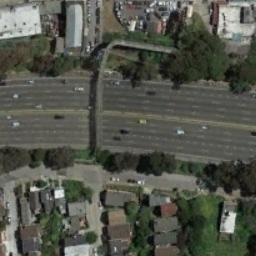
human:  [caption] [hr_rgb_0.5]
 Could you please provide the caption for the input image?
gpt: A freeway with a small bend goes through the residential area and a speed meter is over the freeway .

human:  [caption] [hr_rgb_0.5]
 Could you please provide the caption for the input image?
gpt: The freeway is next to the houses and some trees .

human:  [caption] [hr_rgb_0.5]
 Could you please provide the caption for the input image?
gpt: There are many buildings and roads and green plants on both sides of the freeway, And there are many cars on the freeway .

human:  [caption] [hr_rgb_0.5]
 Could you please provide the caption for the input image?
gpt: There are only a few cars on the highway .

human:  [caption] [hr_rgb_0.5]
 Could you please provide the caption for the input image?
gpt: There are many buildings and some trees beside the freeway .